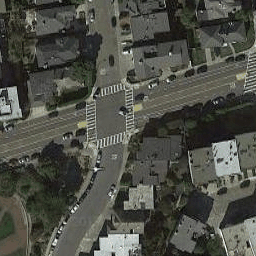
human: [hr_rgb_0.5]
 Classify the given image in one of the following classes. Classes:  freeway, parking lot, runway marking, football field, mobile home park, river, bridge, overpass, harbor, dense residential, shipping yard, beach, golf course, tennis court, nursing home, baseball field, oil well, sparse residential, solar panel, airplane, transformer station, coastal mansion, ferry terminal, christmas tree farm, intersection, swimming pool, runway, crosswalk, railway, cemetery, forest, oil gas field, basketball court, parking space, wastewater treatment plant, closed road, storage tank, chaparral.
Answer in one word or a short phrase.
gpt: intersection